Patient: sex M, age 61
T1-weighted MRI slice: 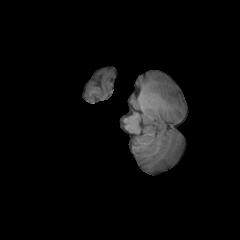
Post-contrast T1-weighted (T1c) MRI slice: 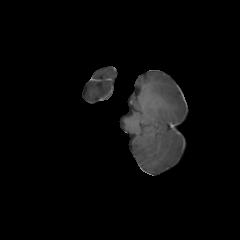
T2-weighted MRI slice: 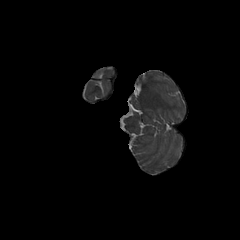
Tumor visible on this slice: no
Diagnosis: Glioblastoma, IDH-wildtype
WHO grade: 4